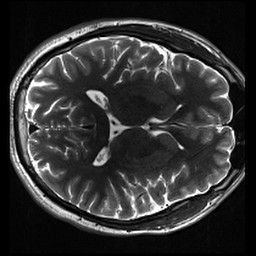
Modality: inplaneT2
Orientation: axial